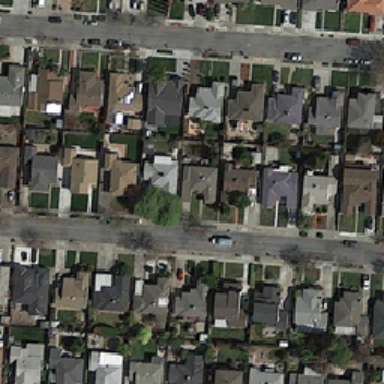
The housing is neatly arranged in different colors .